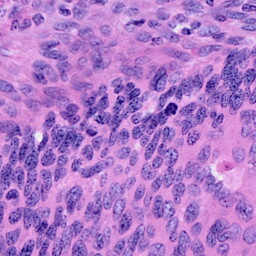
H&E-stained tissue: Cervix